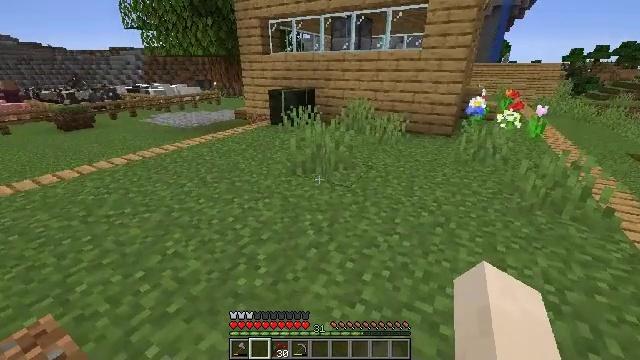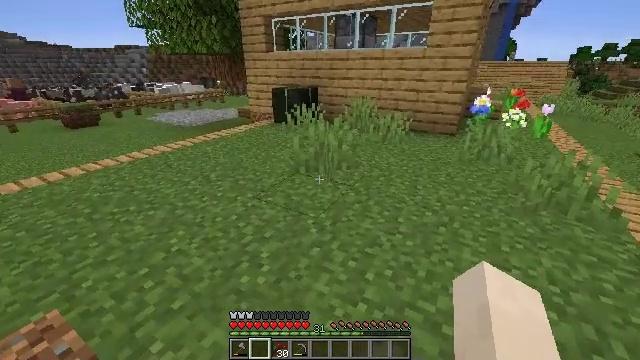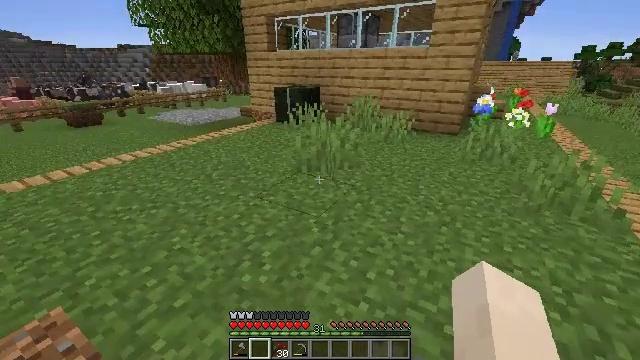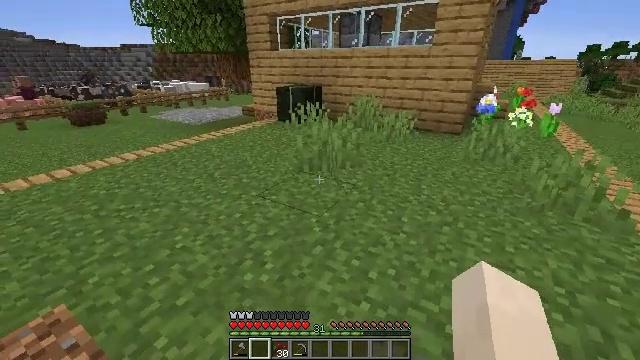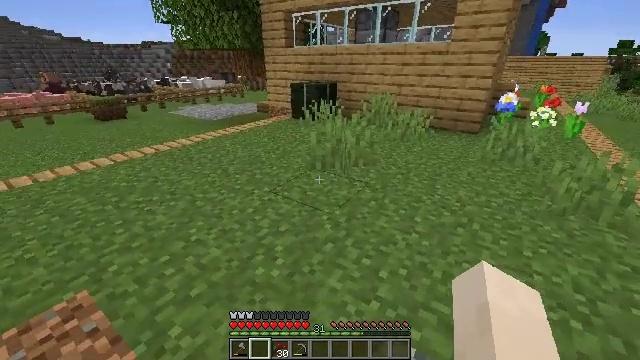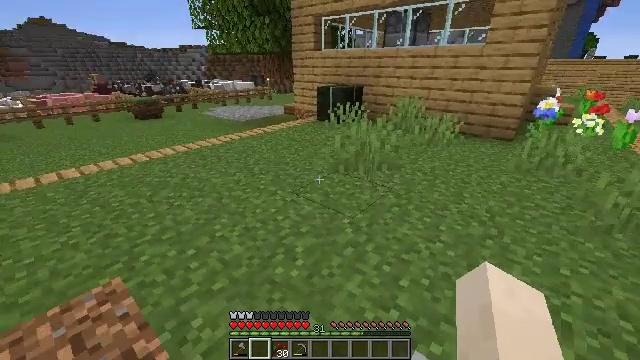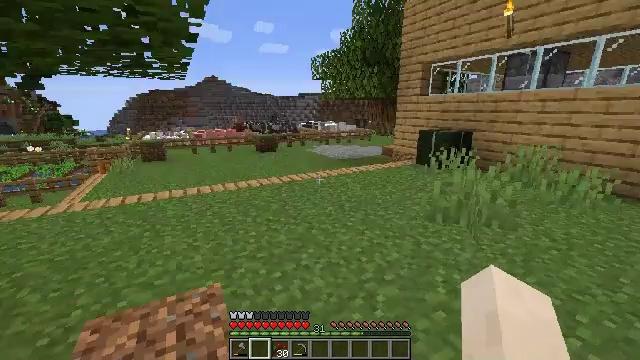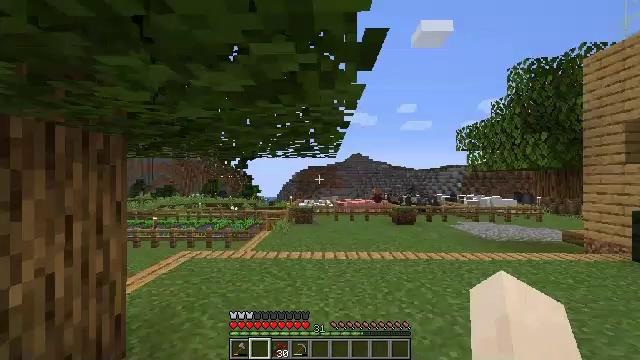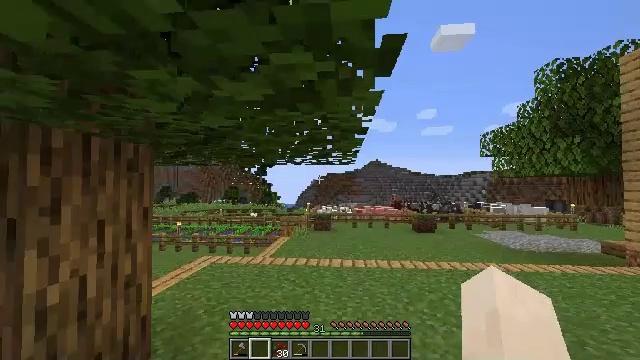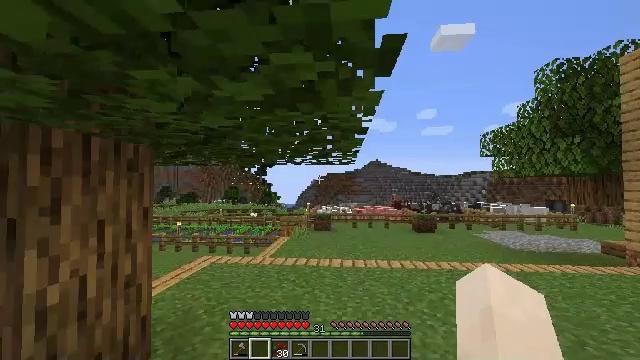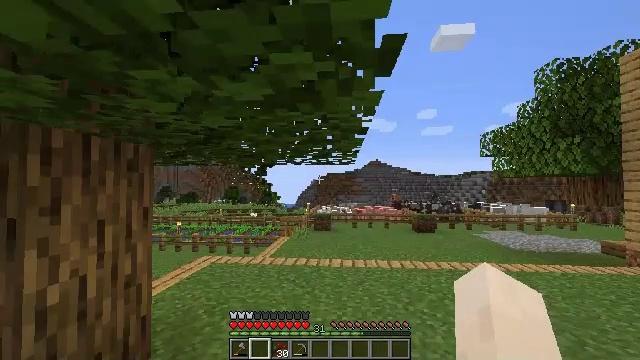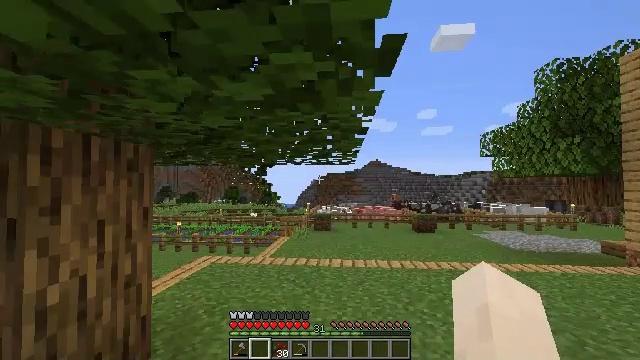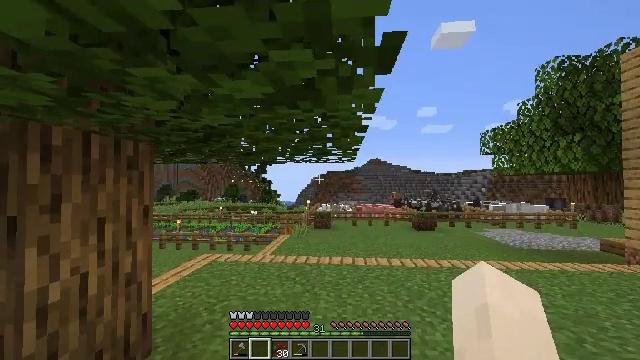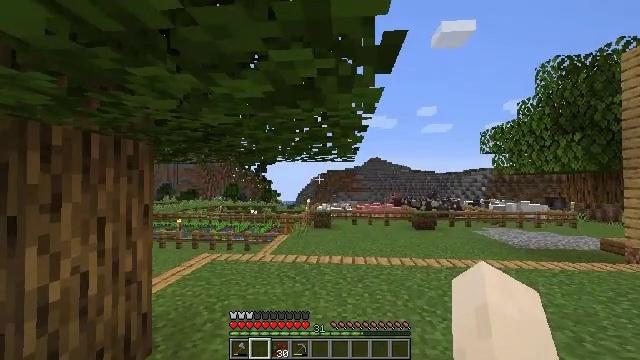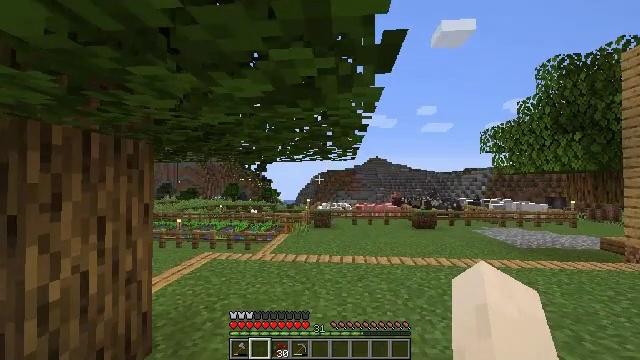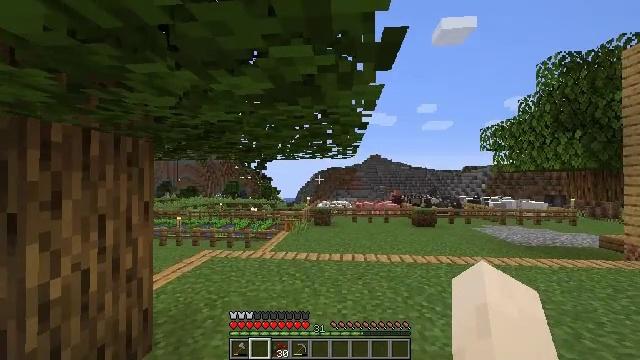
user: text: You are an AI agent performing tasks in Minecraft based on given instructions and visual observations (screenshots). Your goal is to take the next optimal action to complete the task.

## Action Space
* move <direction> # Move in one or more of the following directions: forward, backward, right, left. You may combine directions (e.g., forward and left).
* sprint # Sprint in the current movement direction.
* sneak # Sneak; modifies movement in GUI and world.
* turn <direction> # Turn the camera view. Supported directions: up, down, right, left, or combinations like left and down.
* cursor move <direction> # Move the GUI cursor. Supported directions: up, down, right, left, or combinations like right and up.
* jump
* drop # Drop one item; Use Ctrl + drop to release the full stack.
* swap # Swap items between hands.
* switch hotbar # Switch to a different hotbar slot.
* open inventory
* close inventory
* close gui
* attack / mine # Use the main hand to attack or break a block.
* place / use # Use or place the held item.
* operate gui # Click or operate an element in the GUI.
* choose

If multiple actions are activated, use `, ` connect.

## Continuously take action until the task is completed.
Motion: motion action
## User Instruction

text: Gather a pumpkin block.
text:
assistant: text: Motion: no_op
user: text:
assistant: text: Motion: no_op
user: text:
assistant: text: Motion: no_op
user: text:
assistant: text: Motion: turn left
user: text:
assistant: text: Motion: turn left
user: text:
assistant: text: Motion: turn left and up
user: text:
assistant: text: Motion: turn left and up
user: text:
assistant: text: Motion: turn left and up
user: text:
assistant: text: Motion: no_op
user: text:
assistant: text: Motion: no_op
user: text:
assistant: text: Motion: no_op
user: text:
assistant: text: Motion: no_op
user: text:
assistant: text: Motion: no_op
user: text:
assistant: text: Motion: no_op
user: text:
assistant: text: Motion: no_op
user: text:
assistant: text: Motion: no_op
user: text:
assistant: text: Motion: no_op
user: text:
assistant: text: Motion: no_op
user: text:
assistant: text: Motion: no_op
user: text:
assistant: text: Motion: no_op
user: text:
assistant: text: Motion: no_op
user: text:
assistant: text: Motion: no_op
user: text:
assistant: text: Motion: no_op
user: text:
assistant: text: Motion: no_op
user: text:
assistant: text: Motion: no_op
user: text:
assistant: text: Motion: no_op
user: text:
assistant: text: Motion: no_op
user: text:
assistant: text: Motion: no_op
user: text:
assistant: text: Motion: no_op
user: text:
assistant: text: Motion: no_op